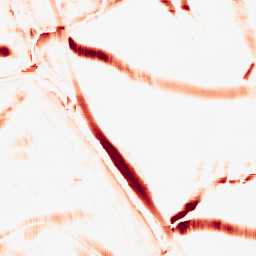
Category: morphological
Decomposition family: morphological_rect
Decomposition parameters: operation: opening
width: 20
height: 20
Upsampling method: fft_zeropad
Upsampling parameters: scale: 2
Upsampling scale: 2